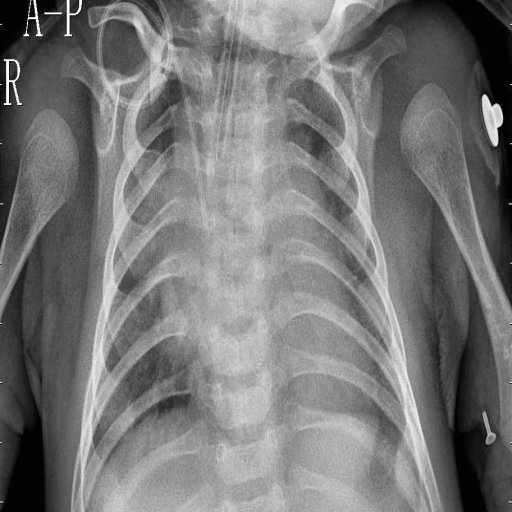
Finding: PNEUMONIA